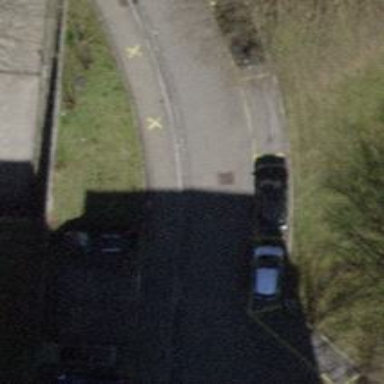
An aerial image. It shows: Residential road with marked parking lanes on the left. The road surface is asphalt.